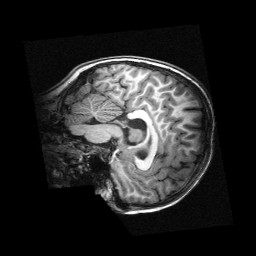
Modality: T1w
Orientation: sagittal
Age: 9
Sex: female
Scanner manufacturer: siemens
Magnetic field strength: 3 T
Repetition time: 2.3 s
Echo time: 0.00336 s